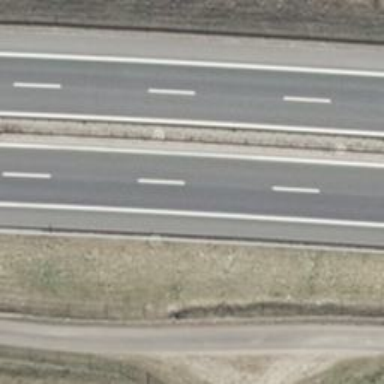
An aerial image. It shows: Asphalt motorway.